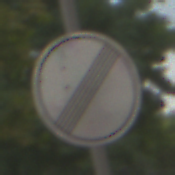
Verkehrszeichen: EndeSaemtlicherBegrenzungen
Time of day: MorningAfternoon
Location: Outdoor (Urban)
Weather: Overcast
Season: NotSpecified
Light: Natural